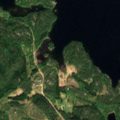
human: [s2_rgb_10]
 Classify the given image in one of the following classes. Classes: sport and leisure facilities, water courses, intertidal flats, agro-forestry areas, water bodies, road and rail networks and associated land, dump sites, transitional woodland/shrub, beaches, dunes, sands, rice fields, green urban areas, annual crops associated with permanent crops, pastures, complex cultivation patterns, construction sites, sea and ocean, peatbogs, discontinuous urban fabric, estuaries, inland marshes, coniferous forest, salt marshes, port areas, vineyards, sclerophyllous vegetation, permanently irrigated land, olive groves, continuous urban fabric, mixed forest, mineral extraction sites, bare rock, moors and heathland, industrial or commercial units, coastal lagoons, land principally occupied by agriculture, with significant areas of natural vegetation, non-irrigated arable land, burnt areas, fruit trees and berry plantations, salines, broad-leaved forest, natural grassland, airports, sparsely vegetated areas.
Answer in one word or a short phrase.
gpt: coniferous forest, mixed forest, water bodies